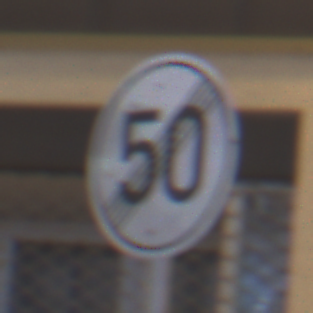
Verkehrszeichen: EndeGeschwindigkeit50
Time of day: Night
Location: Outdoor (Urban)
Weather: Overcast
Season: Winter
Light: Artificial